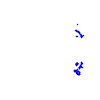
Particle: pion